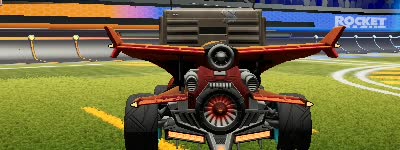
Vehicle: aftershock